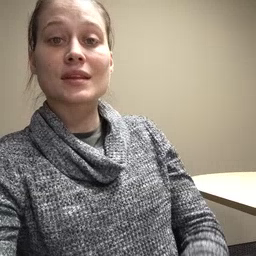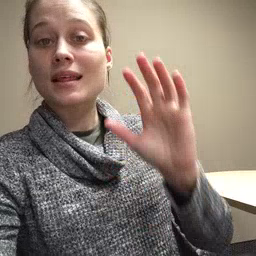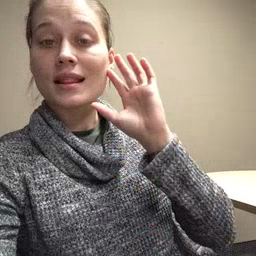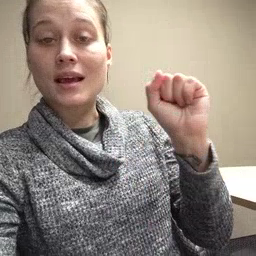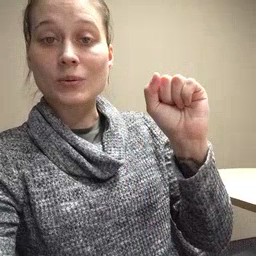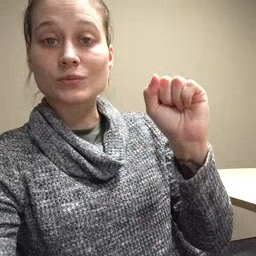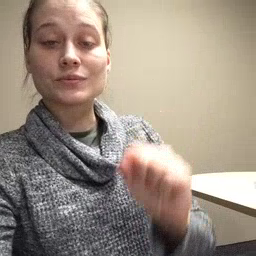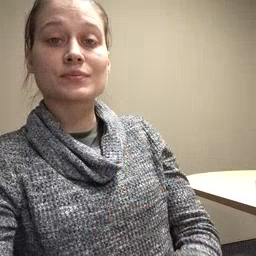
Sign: loud